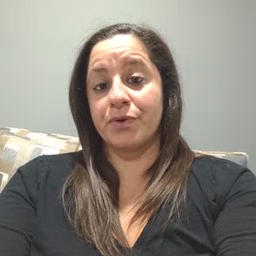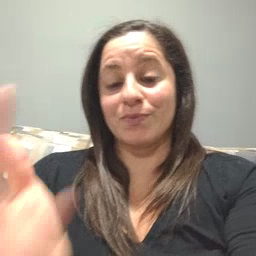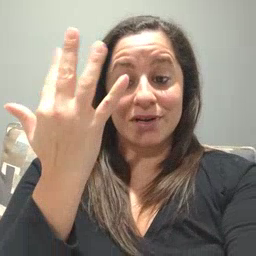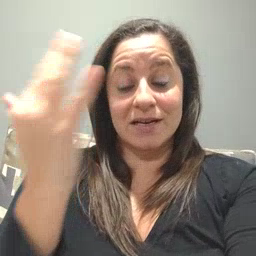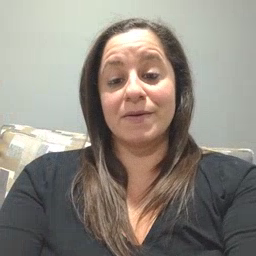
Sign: wait